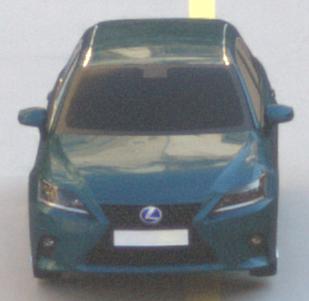
Make: Lexus
Model: CT 200h
Detailed model: CT (A10)
Model produced from: 2014/03
Model produced until: 2017/10
Doors: 5
Color: blue
Road condition: dry road
Daytime: morning or afternoon
Contrast: low contrast